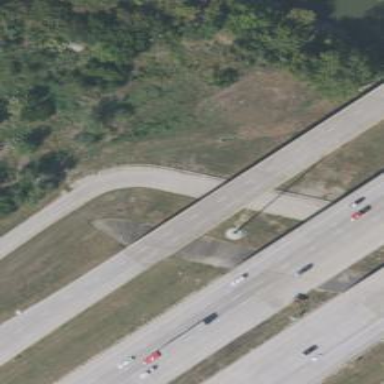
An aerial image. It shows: Secondary road crossing bridge.